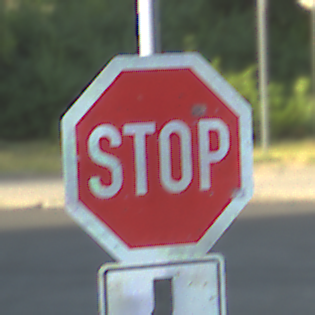
Verkehrszeichen: Stop
Zusatzzeichen unten: VerlaufVorfahrtsstrasse7
Umgebung: Outdoor, Suburban
Tageszeit: SunriseSunset
Wetter: PartlyCloudy
Licht: Natural
Jahreszeit: NotSpecified
Kontrast: MediumContrast